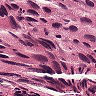
Metastatic tissue present: yes